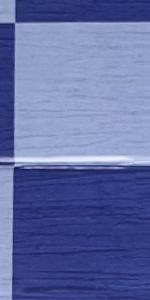
Label: Empty